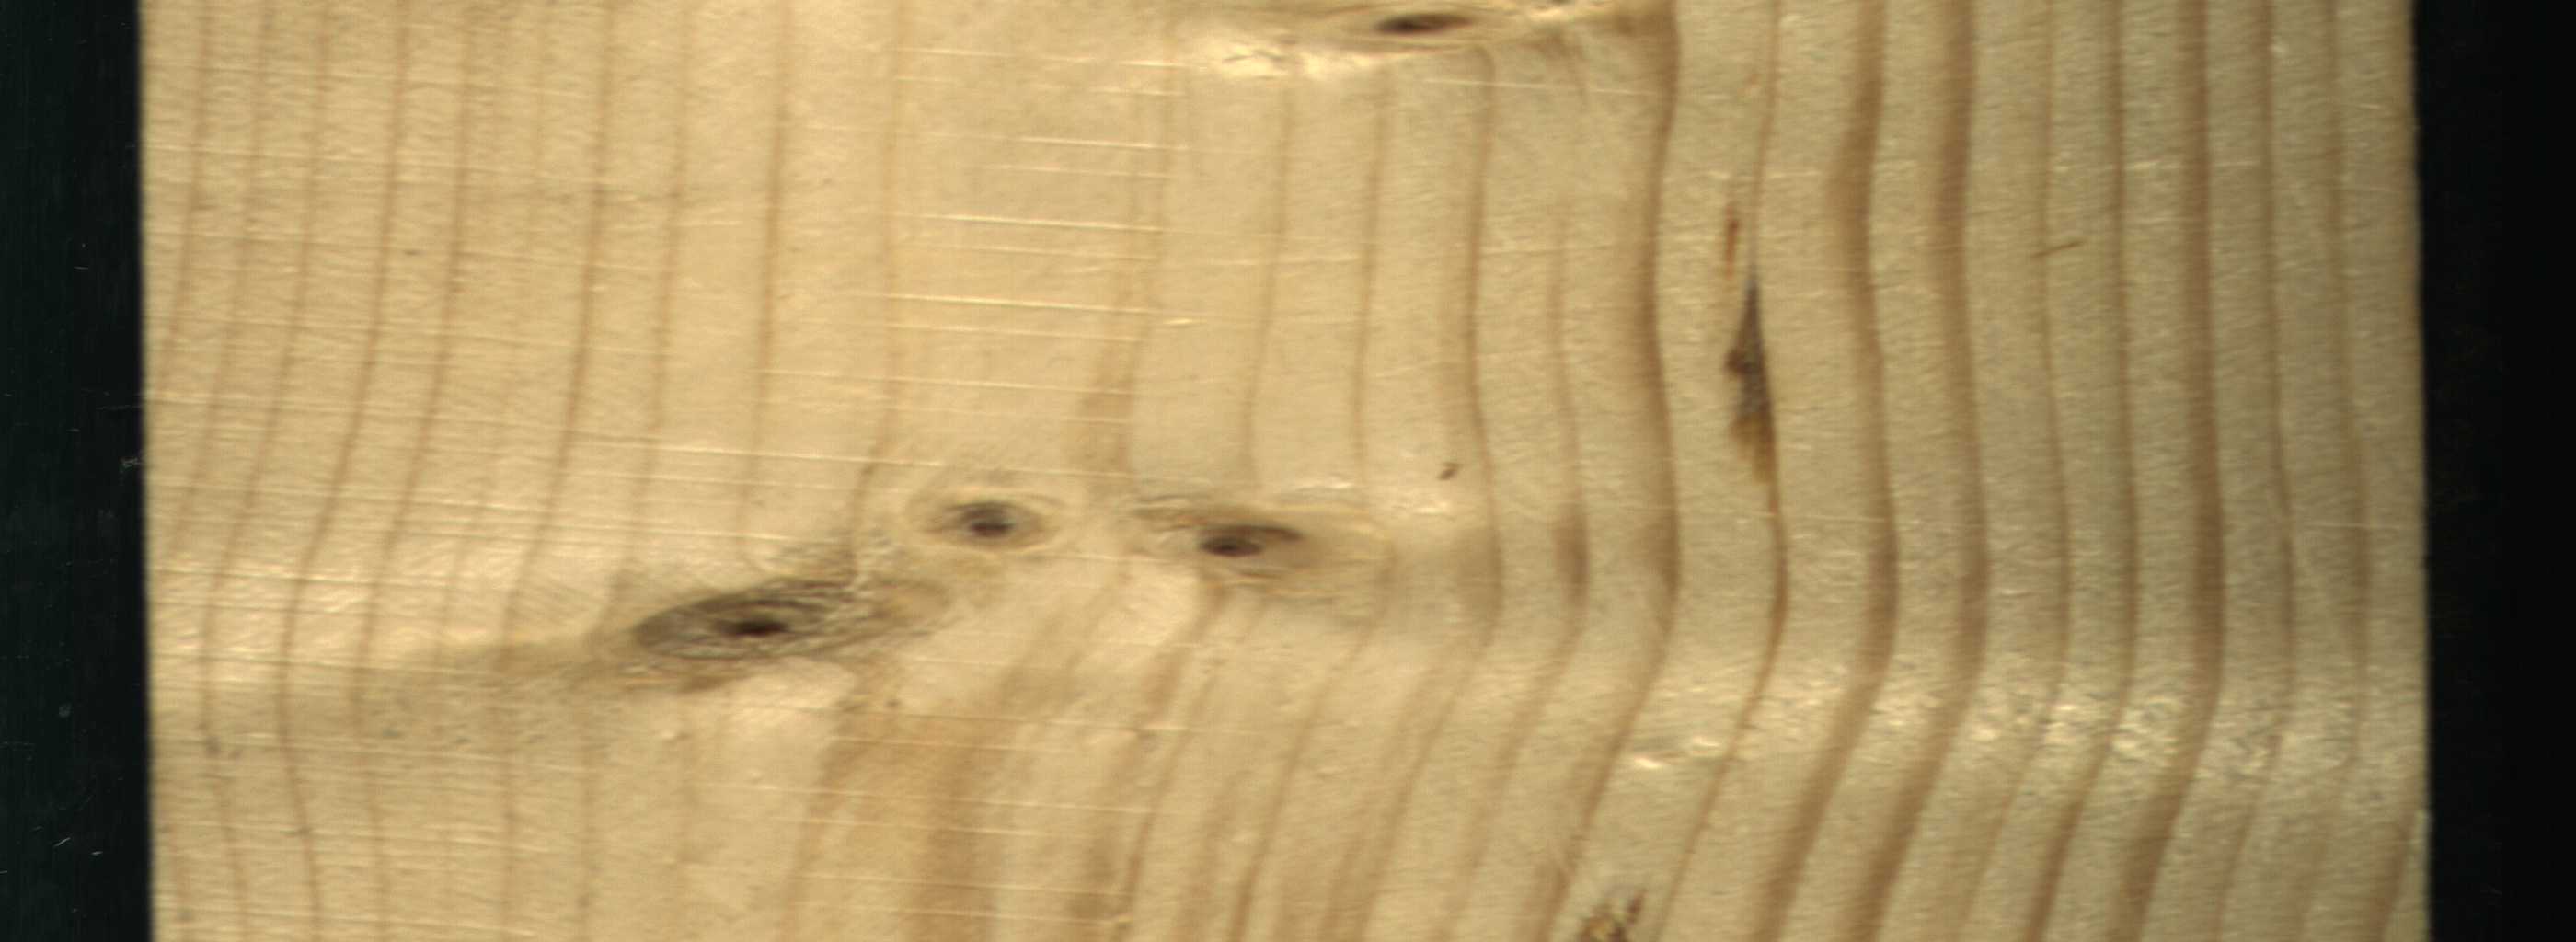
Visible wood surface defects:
resin
Live_Knot
Live_Knot
Live_Knot
Live_Knot